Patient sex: M
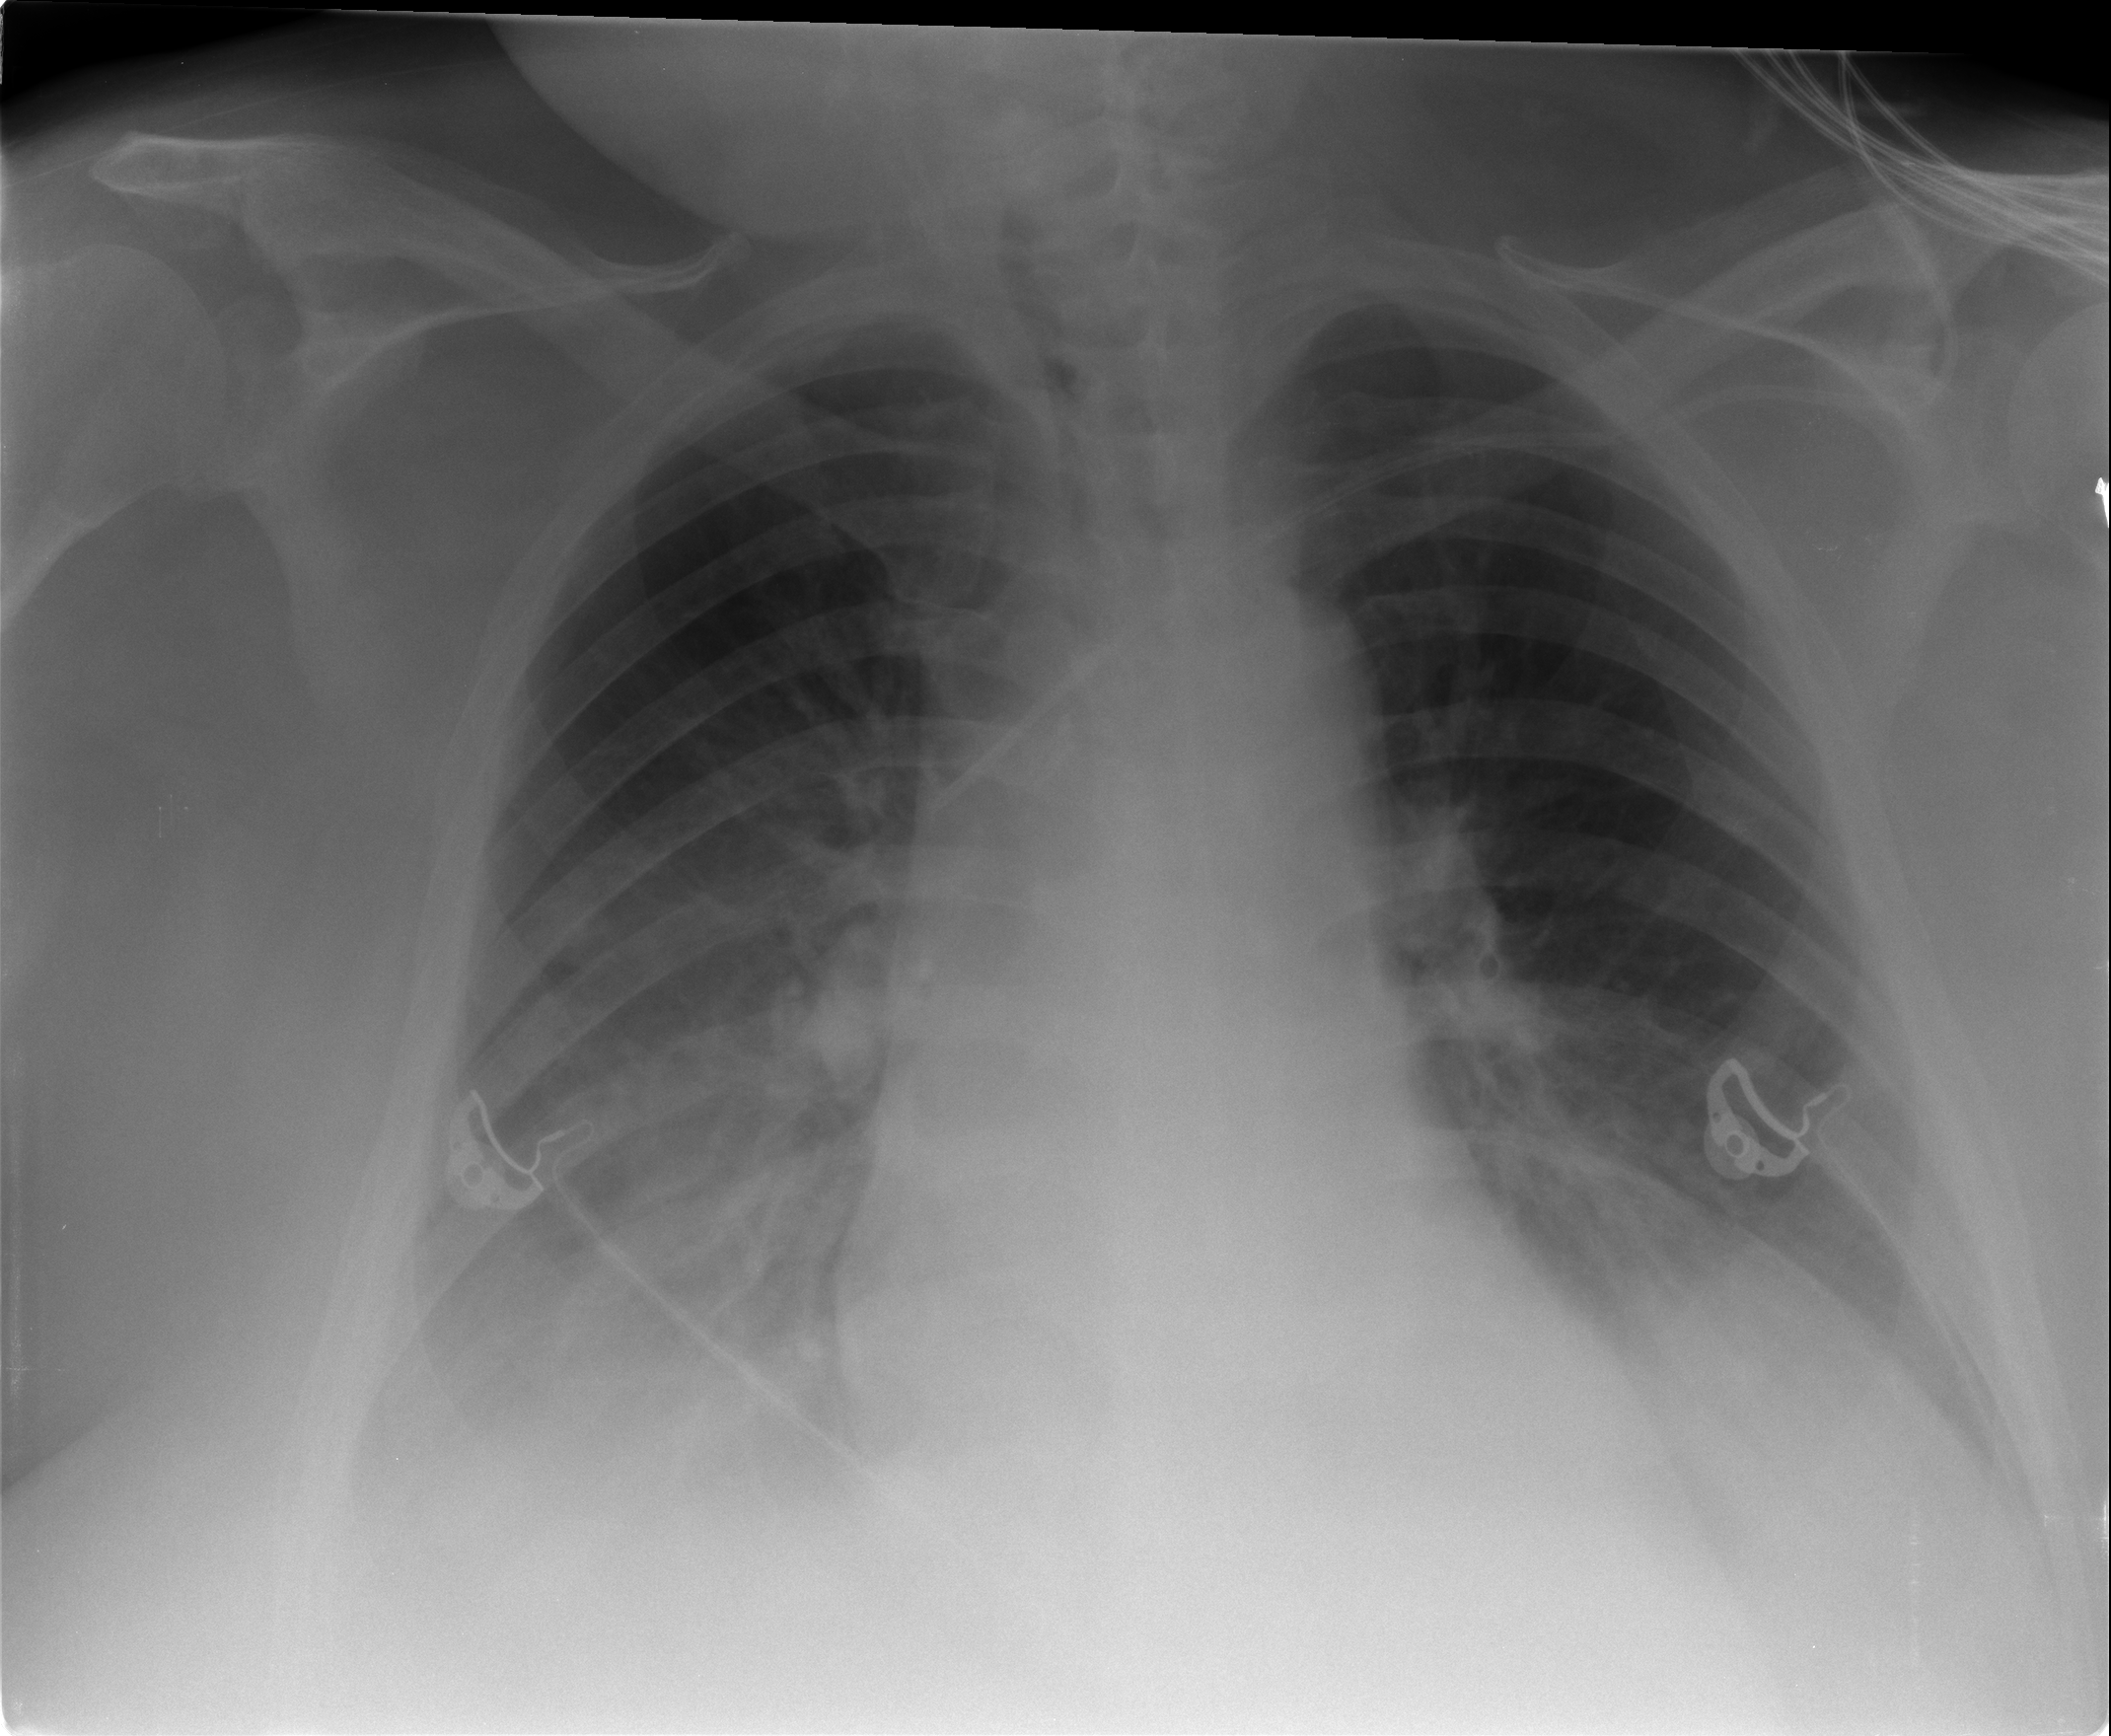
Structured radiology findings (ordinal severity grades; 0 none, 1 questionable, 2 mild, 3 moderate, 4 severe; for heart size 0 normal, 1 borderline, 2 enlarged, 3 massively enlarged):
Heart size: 2
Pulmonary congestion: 2
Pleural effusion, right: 2
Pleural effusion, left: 2
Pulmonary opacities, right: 0
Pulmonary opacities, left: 0
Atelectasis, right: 2
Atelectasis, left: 2